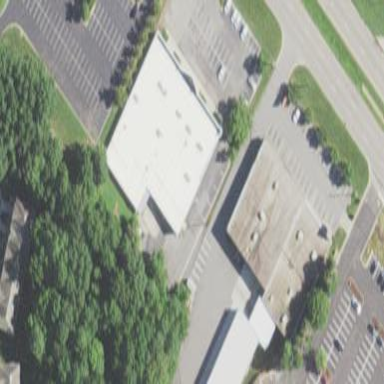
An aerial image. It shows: Commercial building.